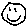
Label: smiley face